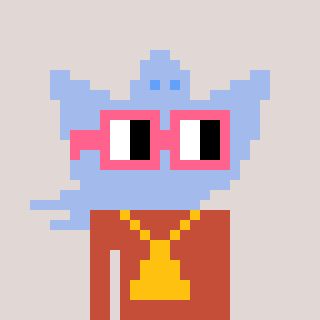
a pixel art character with square pink glasses, a ghost-B-shaped head and a rust-colored body on a warm background